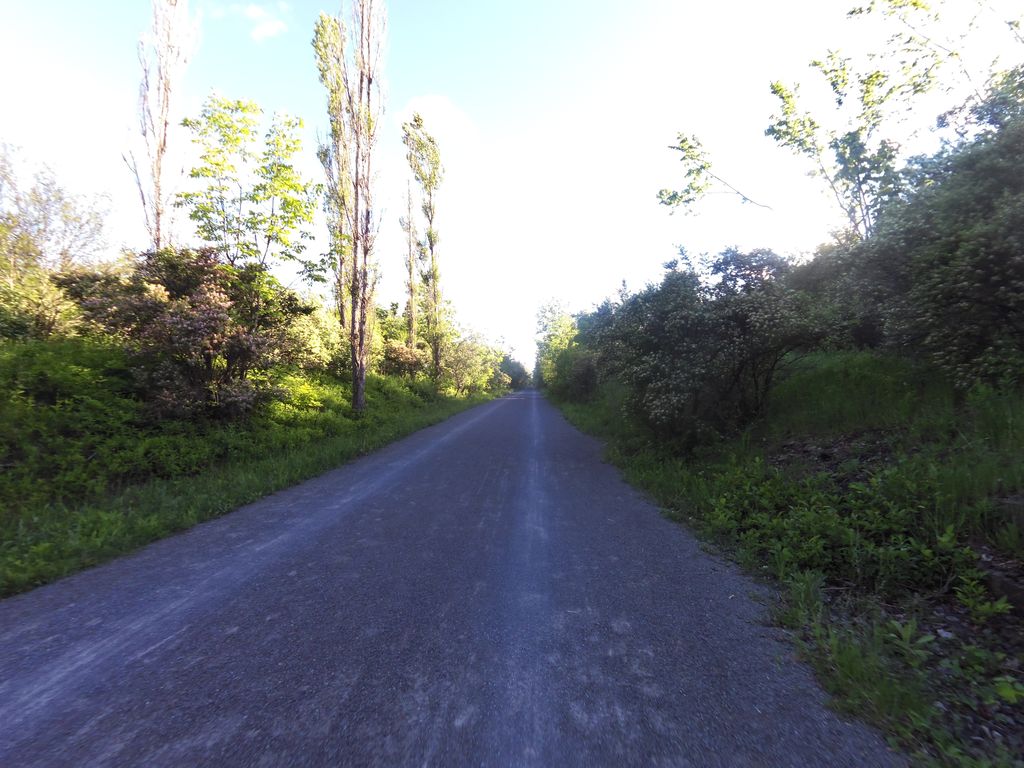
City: ottawa-gatineau